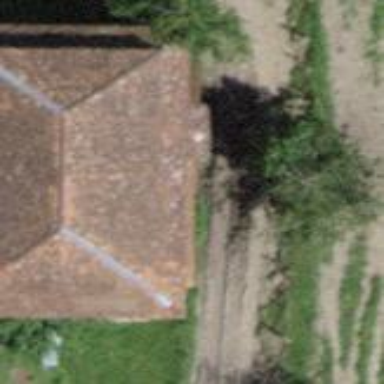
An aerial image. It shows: Hipped-roof barn.